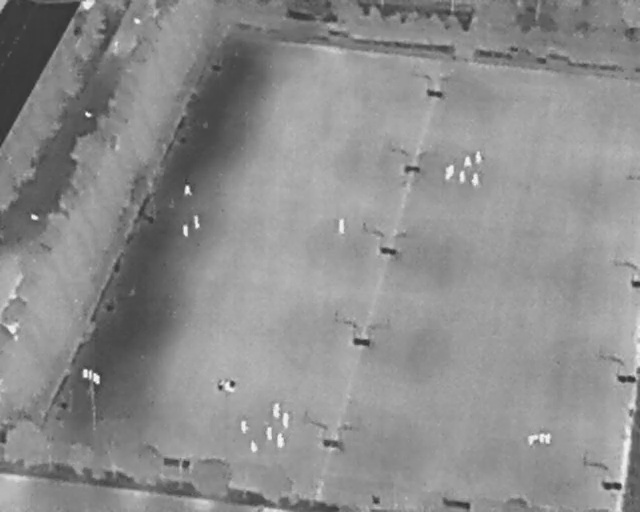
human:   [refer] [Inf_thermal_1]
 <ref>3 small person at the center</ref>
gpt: <box>[[29, 42, 31, 44, 2], [52, 43, 54, 44, 2], [68, 33, 70, 34, 2]]</box>

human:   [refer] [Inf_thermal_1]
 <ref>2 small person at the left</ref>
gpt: <box>[[28, 36, 30, 37, 2], [27, 44, 29, 45, 2]]</box>

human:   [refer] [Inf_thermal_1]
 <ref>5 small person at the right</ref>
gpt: <box>[[71, 33, 73, 34, 2], [69, 32, 71, 33, 2], [72, 34, 75, 36, 2], [72, 30, 74, 32, 2], [73, 29, 75, 31, 2]]</box>

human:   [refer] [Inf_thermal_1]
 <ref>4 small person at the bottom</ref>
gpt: <box>[[37, 82, 39, 84, 2], [38, 86, 40, 87, 2], [40, 83, 43, 85, 2], [43, 81, 45, 82, 2]]</box>

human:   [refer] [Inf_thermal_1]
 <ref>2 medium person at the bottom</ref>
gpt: <box>[[42, 85, 45, 86, 2], [41, 79, 44, 80, 2]]</box>